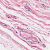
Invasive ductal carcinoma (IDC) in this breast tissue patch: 0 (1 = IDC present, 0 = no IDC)